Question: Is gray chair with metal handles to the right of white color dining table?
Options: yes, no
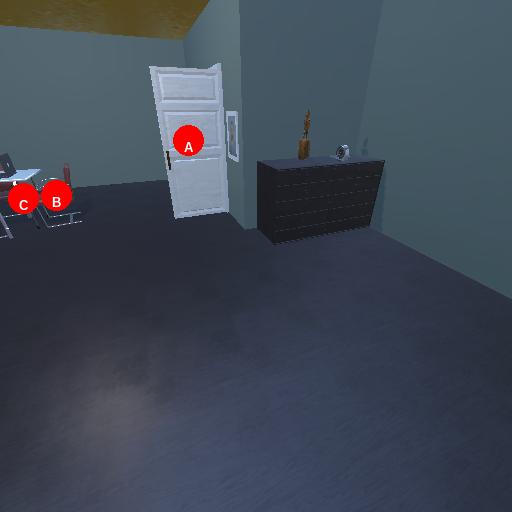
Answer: yes